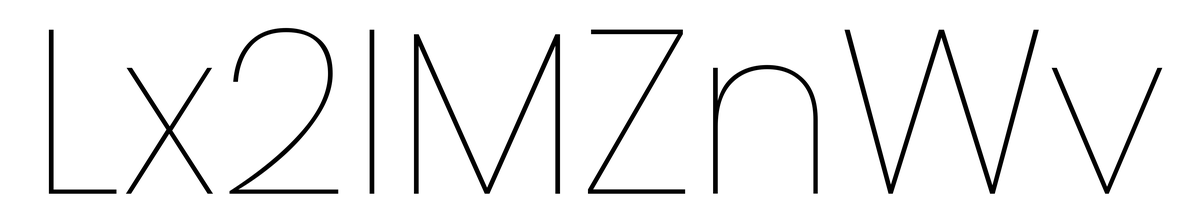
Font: Poppins-Thin